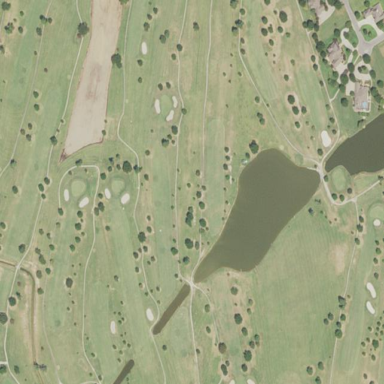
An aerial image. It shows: Golf course surrounded by greenery.